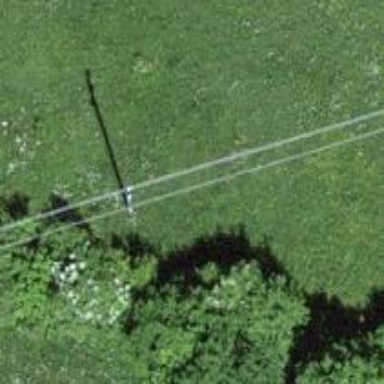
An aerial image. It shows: Power pole.